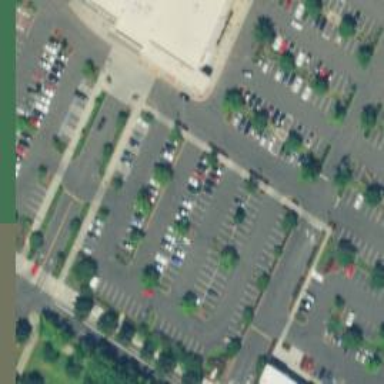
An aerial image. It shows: Parking space.